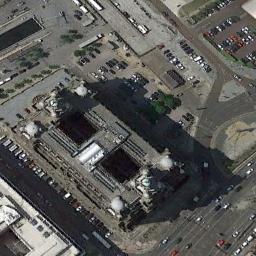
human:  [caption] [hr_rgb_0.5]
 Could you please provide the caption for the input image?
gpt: This is a church, Which is divided into rectangular areas .

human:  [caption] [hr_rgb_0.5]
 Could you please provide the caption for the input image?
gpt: The church is next to a road with many cars .

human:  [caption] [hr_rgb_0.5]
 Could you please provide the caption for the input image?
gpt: A cathedral with a gray roof  The main house in the middle of the church has several round roofs  There are many trees and parked vehicles around the church .

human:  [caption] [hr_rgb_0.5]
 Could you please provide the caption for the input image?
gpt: A church with a gray top is by the roadside on urban area .

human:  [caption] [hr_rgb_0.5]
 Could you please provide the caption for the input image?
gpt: The church with some towers is surrounded by some parking lots .